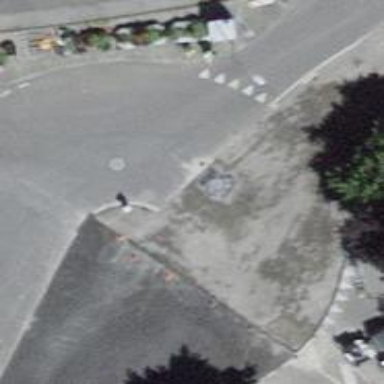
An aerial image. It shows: Tertiary road made of asphalt leading to roundabout junction.